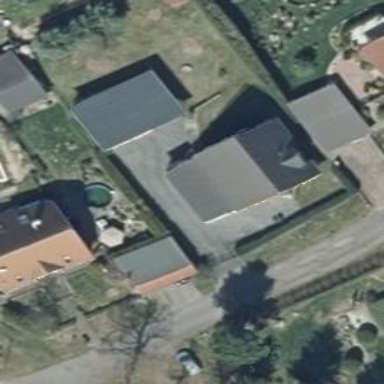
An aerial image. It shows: Flat-roofed house.